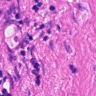
Metastatic tissue present: no